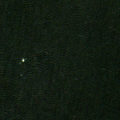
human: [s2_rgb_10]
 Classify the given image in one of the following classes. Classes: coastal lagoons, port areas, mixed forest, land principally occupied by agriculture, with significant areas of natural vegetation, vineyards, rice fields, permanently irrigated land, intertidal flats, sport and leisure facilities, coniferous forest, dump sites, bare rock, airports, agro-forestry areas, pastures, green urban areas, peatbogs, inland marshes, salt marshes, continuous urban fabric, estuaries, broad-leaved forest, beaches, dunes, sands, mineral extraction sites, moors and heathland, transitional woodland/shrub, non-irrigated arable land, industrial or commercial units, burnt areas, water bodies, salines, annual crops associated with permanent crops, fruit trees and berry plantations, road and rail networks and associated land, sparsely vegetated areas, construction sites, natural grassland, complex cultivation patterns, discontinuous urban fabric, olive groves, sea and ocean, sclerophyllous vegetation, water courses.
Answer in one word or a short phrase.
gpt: sea and ocean